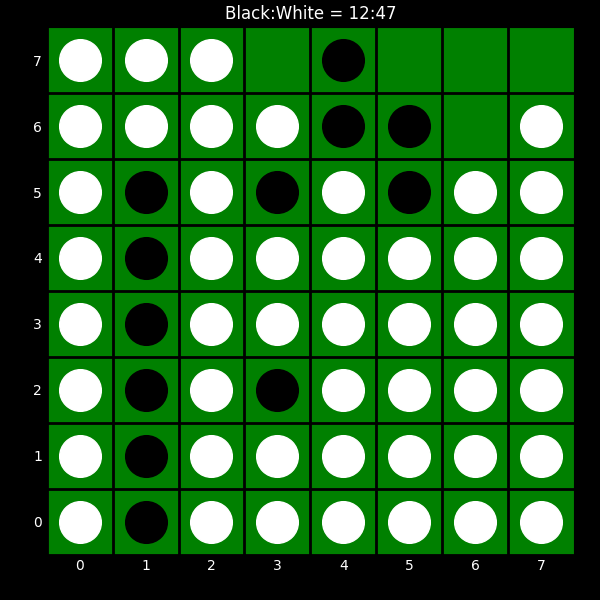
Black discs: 12
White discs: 47